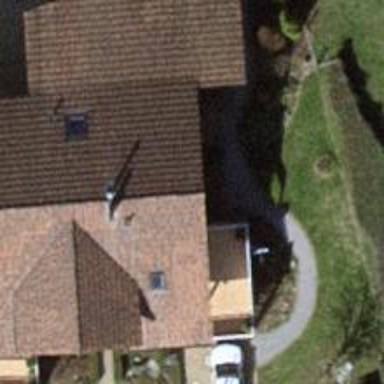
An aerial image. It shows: Detached building.